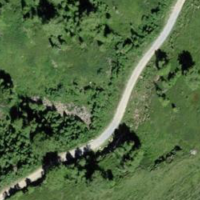
EUNIS habitat code: 23
Species observed at this site:
Parnassia palustris